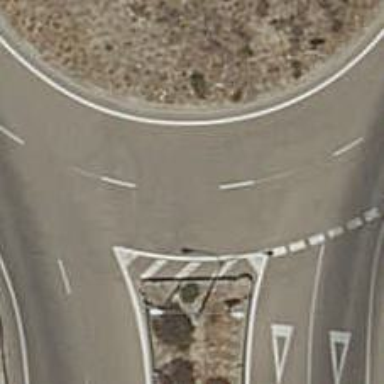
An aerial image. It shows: Tertiary road leading to roundabout junction.